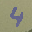
Label: 4